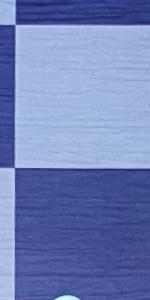
Label: Empty